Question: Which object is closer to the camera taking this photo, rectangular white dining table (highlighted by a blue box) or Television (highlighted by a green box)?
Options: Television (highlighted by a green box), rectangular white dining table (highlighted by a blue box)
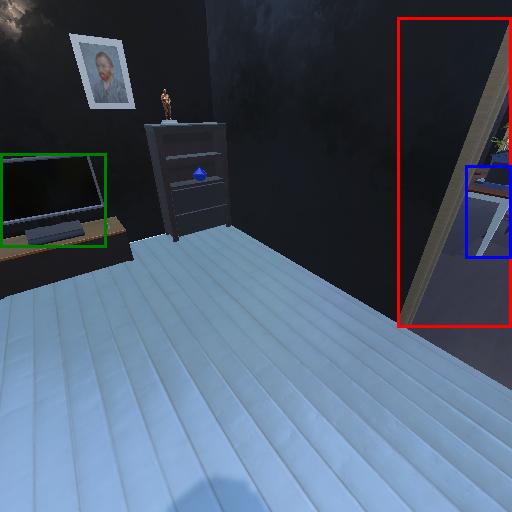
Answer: Television (highlighted by a green box)